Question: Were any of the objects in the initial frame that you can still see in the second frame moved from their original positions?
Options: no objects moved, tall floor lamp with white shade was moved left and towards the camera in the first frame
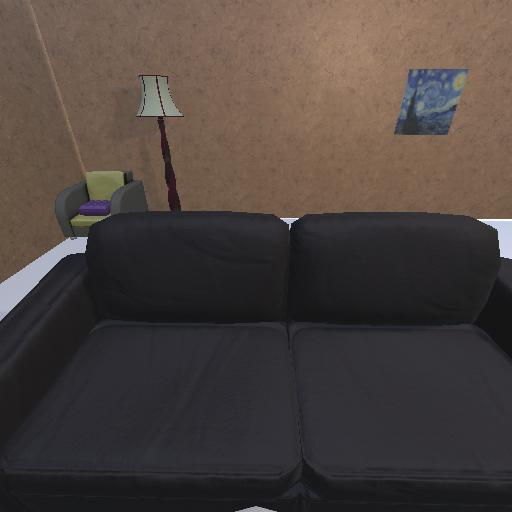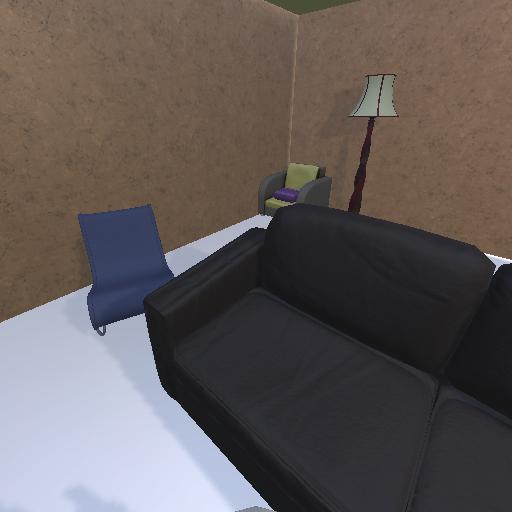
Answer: no objects moved